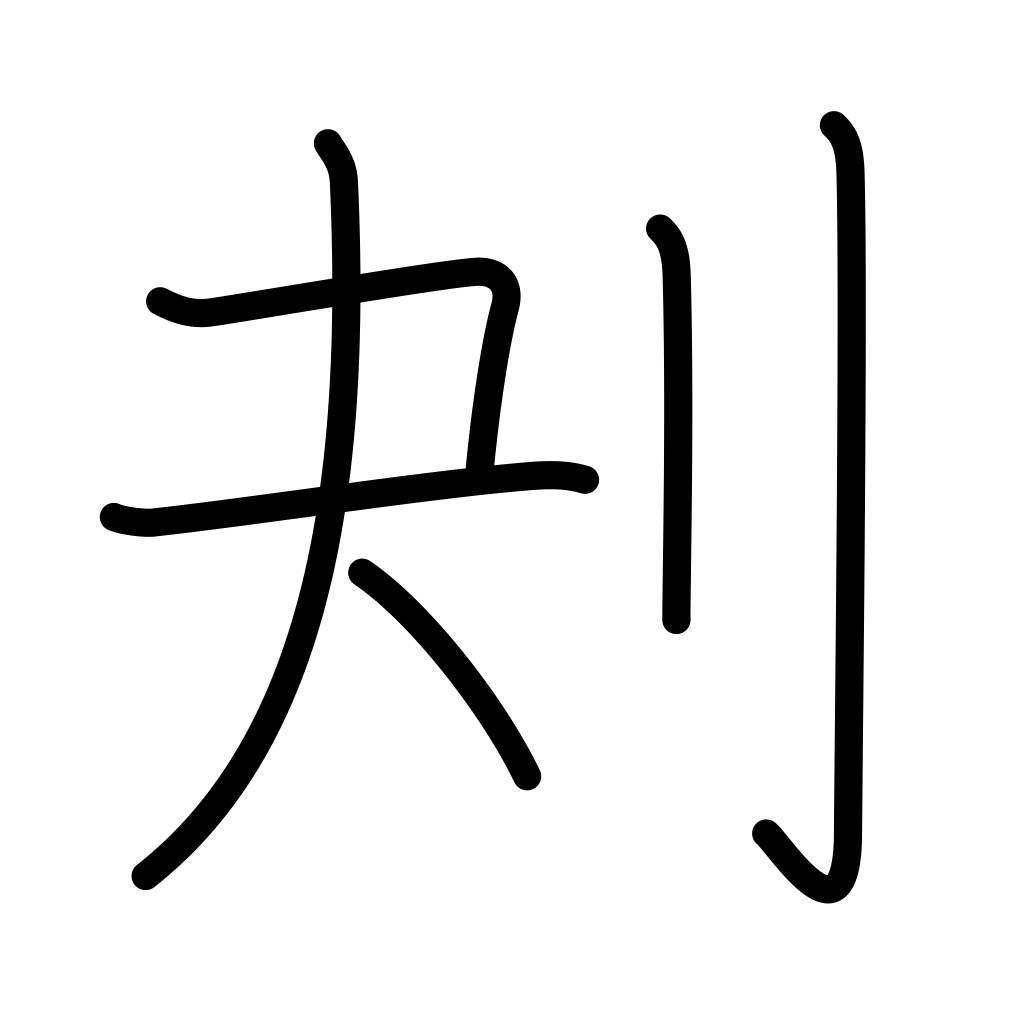
Meaning: scoop out, gouge